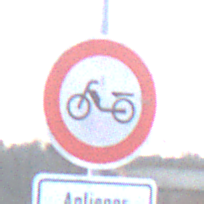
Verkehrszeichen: VerbotMofas
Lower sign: PersonengruppenFrei2
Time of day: SunriseSunset
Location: Outdoor (Suburban)
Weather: PartlyCloudy
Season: Winter
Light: Natural